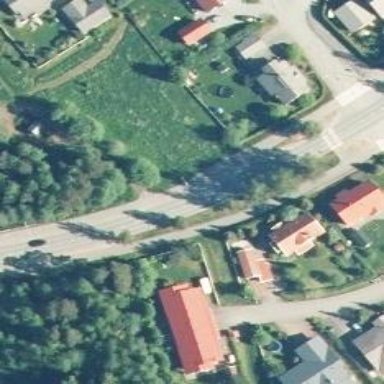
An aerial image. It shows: Cycleway.